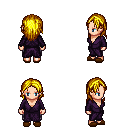
a pixel art fantasy rpg character, female body template, human, light skin, purple robe, metal pants, blonde long hairstyle, brown slippers, four views (front, back, left, right), 2x2 character sprite sheet, small pixel art, hard edges, no anti-aliasing